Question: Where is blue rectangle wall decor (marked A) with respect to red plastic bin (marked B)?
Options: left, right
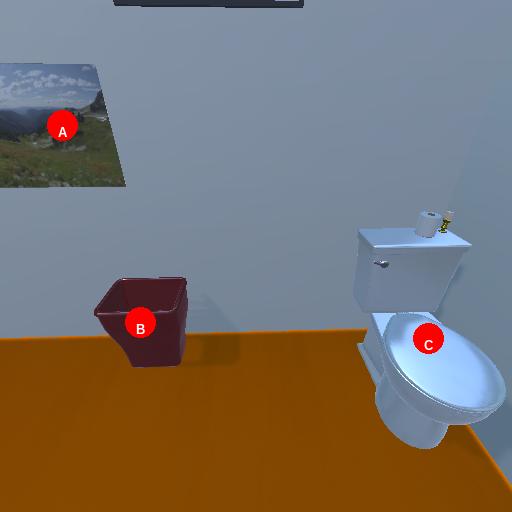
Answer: left